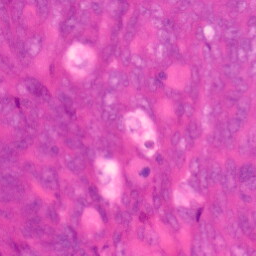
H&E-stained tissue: Colon